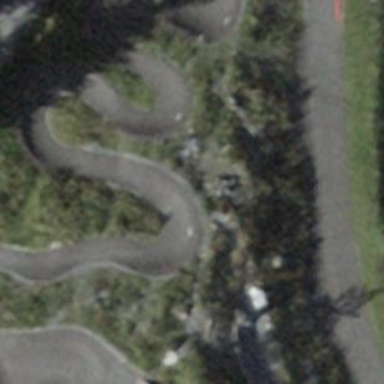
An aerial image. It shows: Bike skill park for sports activities.